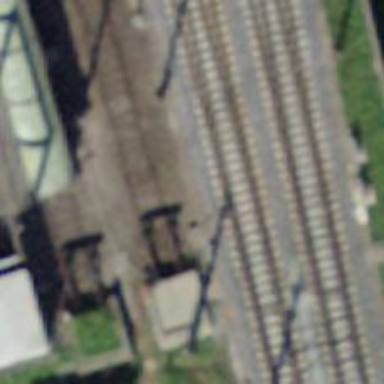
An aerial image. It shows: Railway buffer stop.